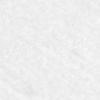
Label: no_change